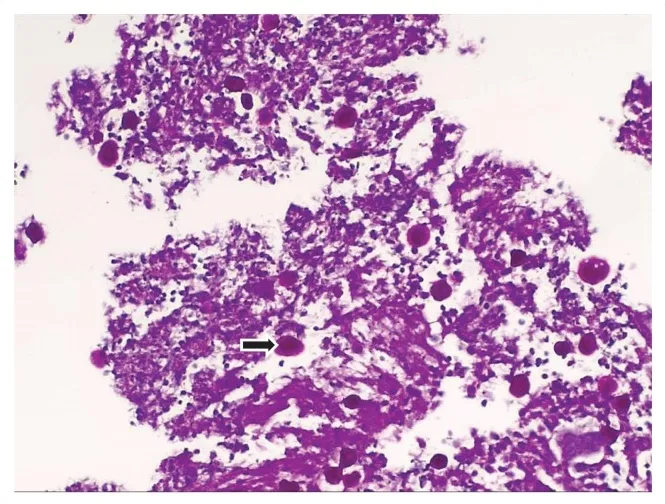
Multiple round to oval amoebic trophozoites (black arrow) measuring 6 nm - 40 nm, resembling macrophages, are seen lying freely within debris.
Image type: pathology (h&e)